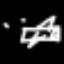
Label: airplane